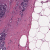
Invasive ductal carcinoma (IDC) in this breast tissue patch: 0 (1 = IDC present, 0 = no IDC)